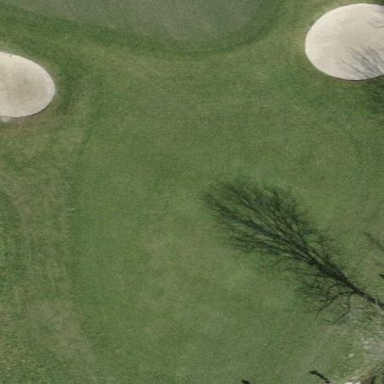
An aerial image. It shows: Golf fairway surrounded by grass.